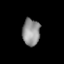
Tissue: lung
Cell type: Epithelial cells
Senescence score: 0.2013
Nuclear area (px): 463
Mean DAPI intensity: 145.106